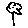
Label: flower